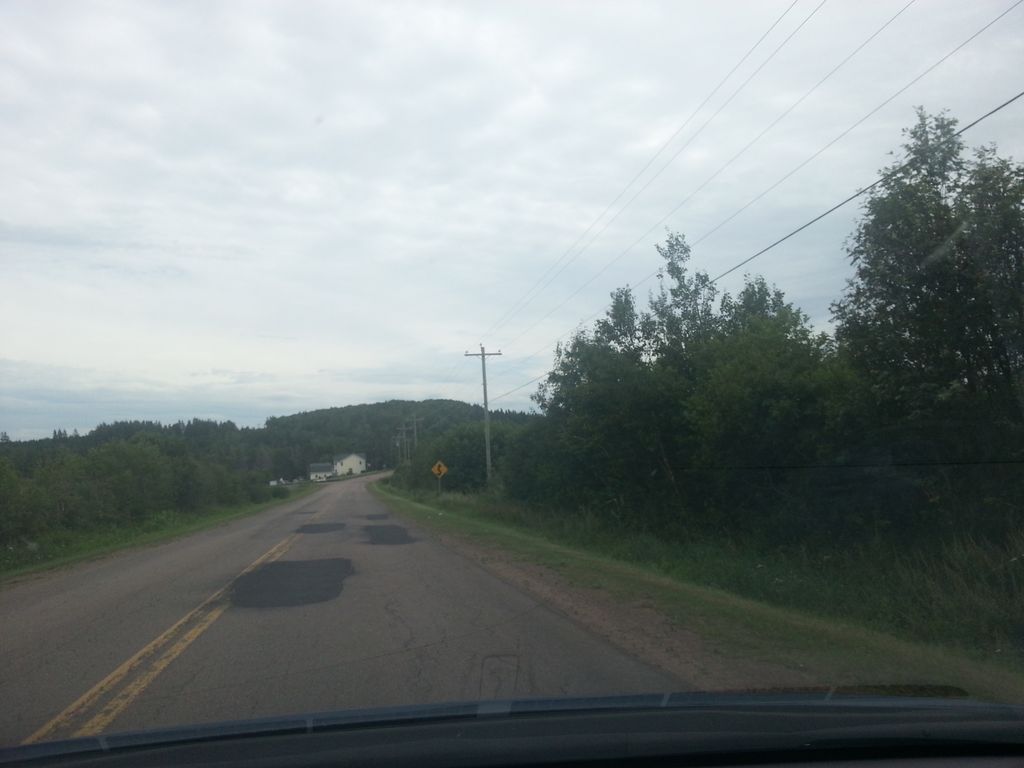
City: charlottetown